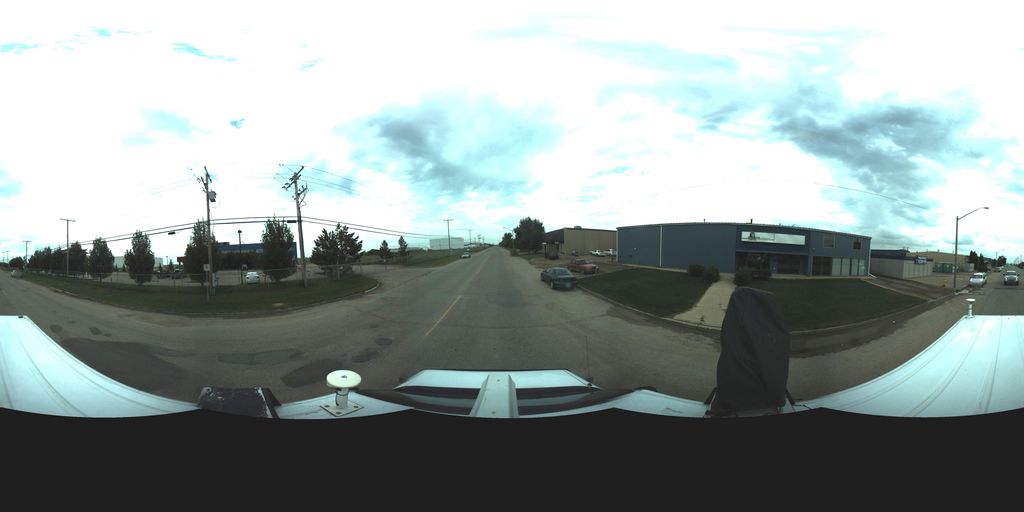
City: saskatoon